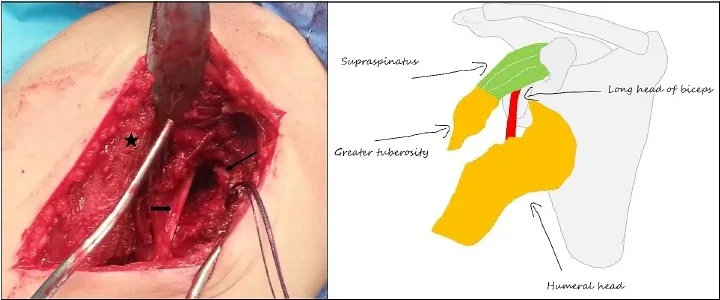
Intraoperative view of the dislocation through the dectopectoral approach. The thin arrow shows the impaction of the humeral head underneath glenoid rim, the small arrow the interposed long head of the biceps tendon and the star the greater tuberosity fragment. The drawing at the right illustrates the intraoperative findings.
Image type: medical_photograph (other_medical_photograph)